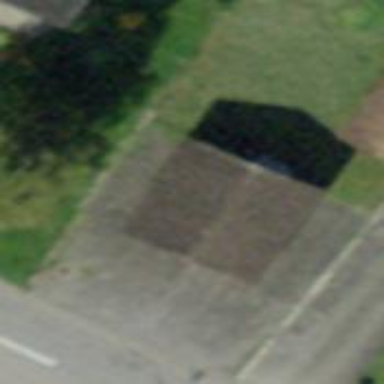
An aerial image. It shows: Garage building.